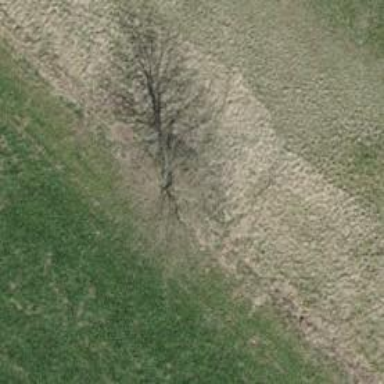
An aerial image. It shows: Beautiful tree in nature.